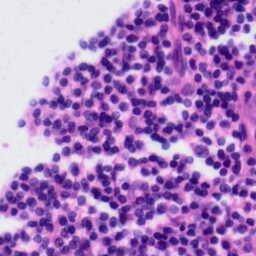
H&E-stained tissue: Tonsil